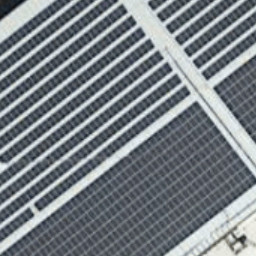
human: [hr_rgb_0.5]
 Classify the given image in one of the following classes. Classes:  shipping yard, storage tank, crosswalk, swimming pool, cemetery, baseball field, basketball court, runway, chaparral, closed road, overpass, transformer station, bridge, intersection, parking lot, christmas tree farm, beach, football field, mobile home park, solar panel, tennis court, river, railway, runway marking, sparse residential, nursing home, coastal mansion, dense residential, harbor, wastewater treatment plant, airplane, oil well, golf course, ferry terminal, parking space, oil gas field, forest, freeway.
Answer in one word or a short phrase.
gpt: solar panel